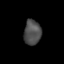
Tissue: lung
Cell type: Endothelial cells
Senescence score: 0.6086
Nuclear area (px): 421
Mean DAPI intensity: 77.432